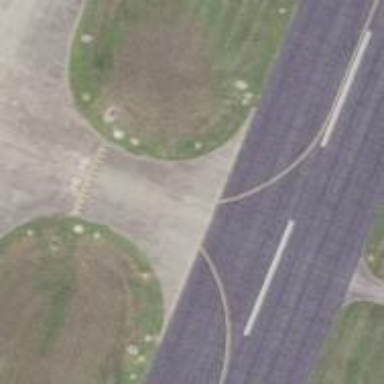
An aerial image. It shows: Image of taxiway at airport.